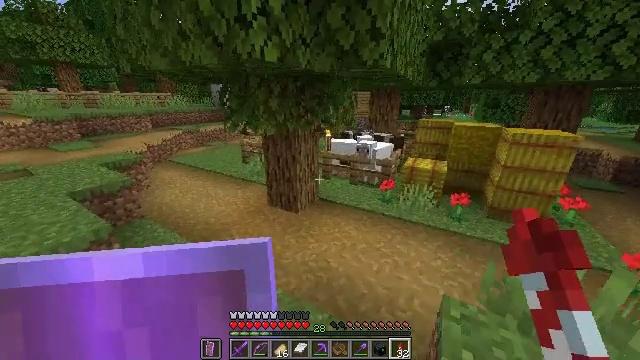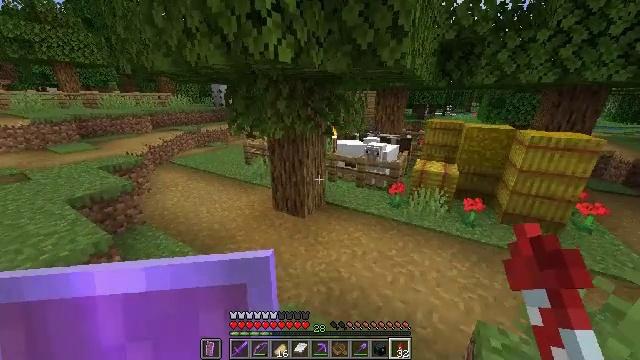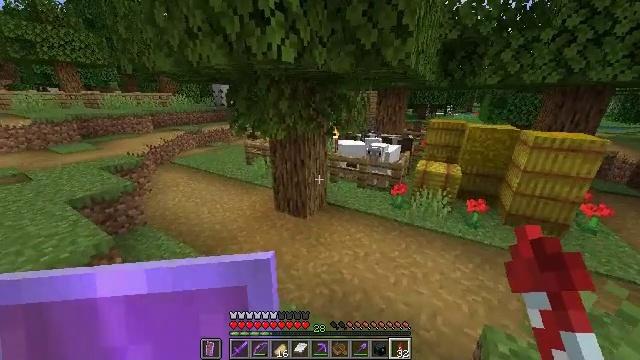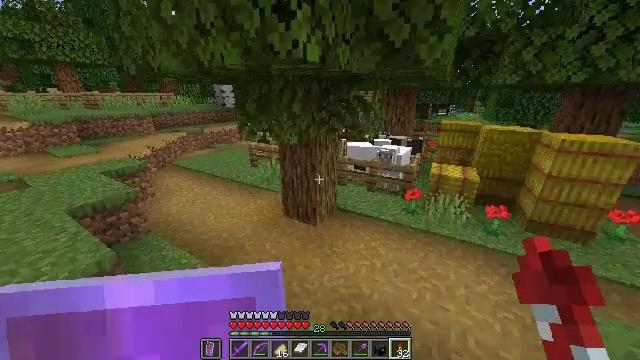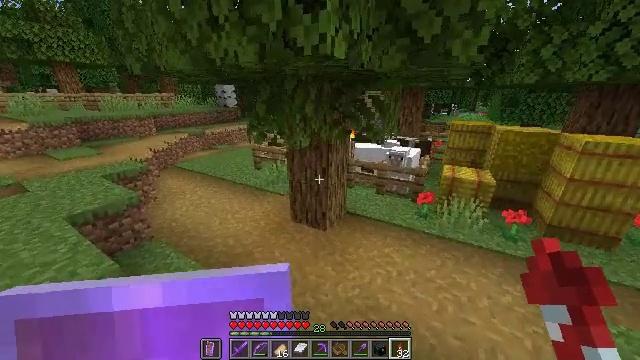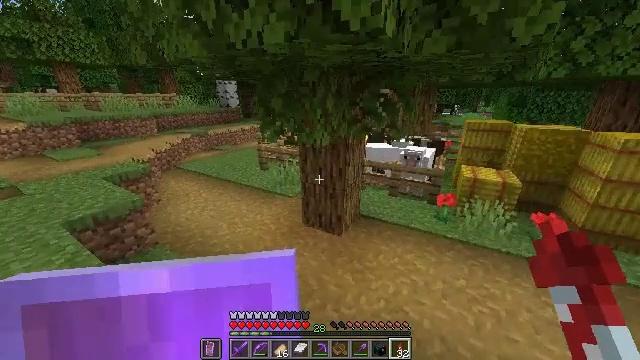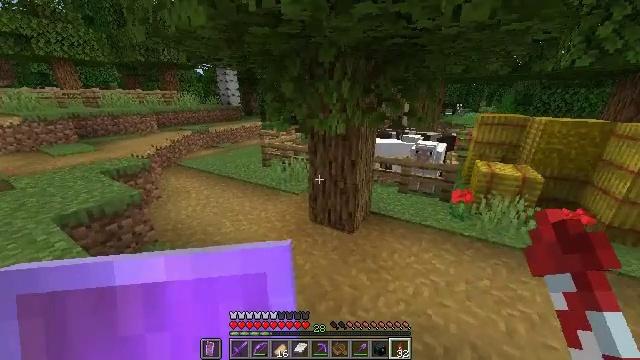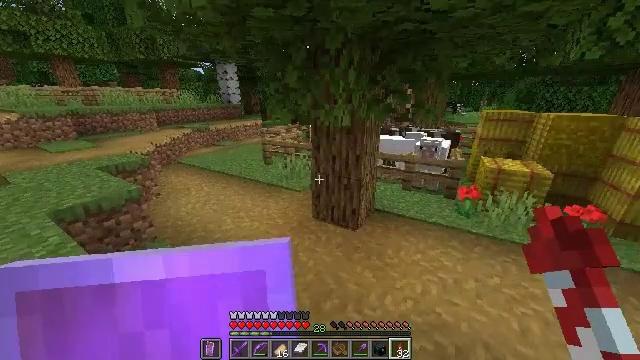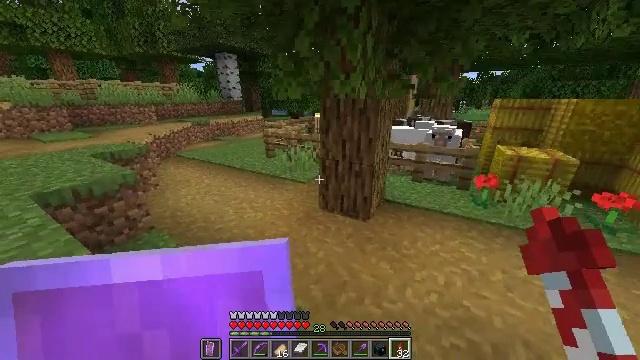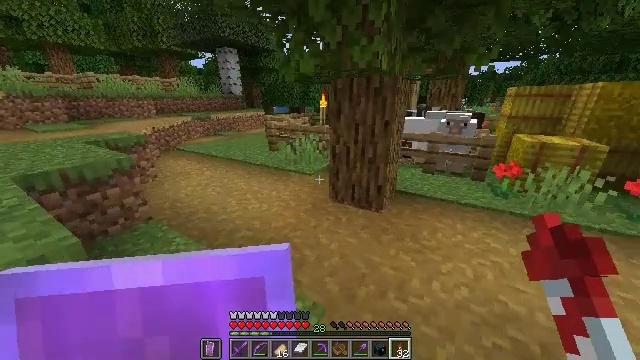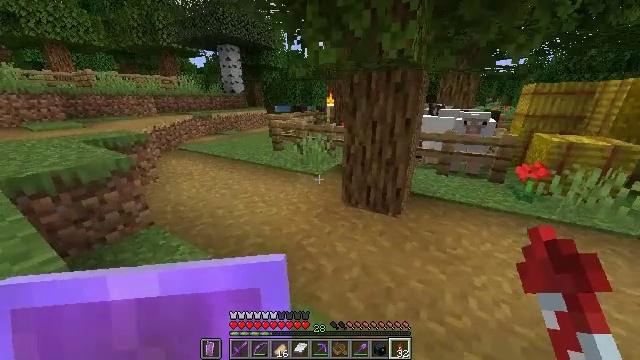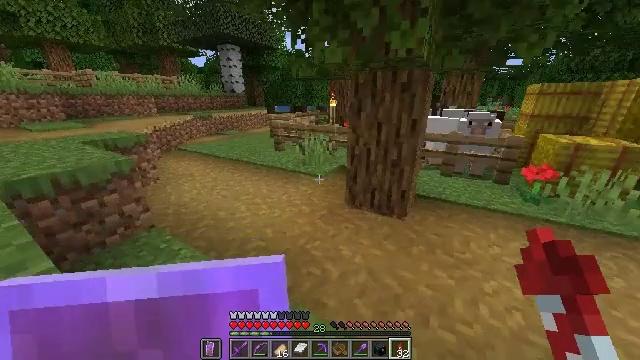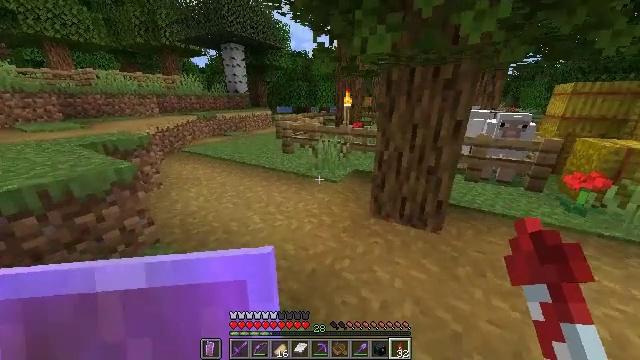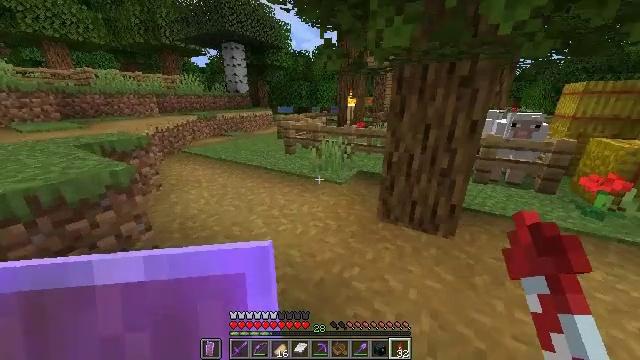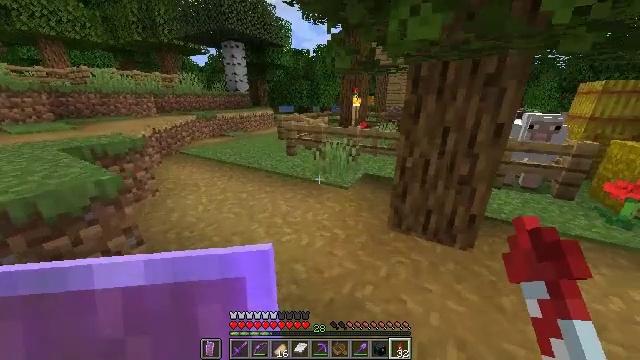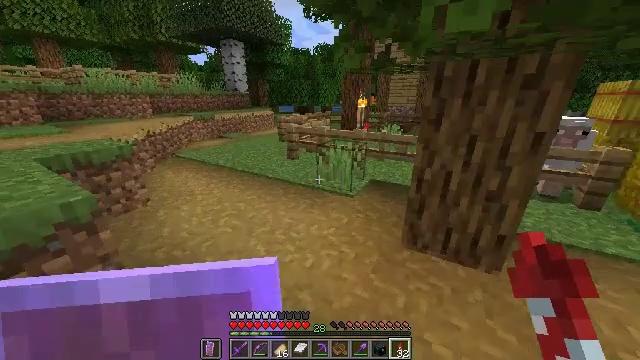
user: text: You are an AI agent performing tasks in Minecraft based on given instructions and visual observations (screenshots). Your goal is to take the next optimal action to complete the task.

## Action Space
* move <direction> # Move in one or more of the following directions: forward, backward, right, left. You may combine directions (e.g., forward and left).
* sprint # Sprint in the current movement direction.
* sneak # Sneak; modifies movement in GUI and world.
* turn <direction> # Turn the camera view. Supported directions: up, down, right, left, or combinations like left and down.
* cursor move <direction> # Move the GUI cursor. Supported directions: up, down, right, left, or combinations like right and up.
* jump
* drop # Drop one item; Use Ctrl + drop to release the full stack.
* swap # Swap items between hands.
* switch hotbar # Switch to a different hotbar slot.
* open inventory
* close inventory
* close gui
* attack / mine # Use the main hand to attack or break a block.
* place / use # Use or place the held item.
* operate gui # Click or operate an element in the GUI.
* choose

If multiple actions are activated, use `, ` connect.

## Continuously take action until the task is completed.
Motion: motion action
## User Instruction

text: Break the grass path to collect materials.
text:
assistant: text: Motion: move forward and move left, sprint
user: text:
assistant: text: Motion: move forward and move left, sprint
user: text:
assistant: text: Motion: move forward and move left, sprint
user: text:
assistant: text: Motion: move forward and move left, sprint
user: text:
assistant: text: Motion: move forward and move left, sprint
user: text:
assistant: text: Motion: move forward and move left, sprint
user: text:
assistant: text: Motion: move forward and move left, sprint
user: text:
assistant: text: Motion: move forward and move left, sprint
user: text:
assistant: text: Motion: move forward and move left, sprint
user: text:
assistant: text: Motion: move forward and move left, sprint
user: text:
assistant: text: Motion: move forward and move left, sprint
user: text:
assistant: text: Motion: move forward and move left, sprint
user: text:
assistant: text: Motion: move forward, sprint
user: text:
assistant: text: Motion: move forward, sprint
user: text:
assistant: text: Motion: move forward, sprint
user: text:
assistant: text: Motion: move forward, sprint
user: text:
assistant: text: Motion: move forward, sprint
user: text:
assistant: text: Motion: move forward, sprint
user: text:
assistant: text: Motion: move forward, sprint
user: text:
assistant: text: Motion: move forward, sprint
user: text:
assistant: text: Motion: move forward, sprint
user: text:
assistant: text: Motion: move forward, sprint
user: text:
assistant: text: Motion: move forward and move left, sprint
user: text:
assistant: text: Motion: move forward and move left, sprint
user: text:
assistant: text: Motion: move forward and move left, sprint
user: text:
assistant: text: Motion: move forward and move left, sprint, turn right
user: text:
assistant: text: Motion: move forward and move left, sprint, turn right
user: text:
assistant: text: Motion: move forward and move left, sprint, turn right and down
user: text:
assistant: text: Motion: move forward and move left, sprint, turn right
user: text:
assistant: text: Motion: move forward and move left, sprint